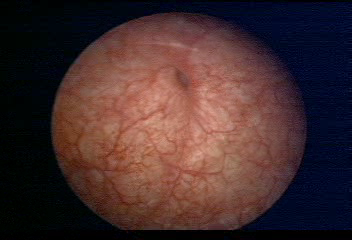
Modality: WLC
Class: Normal mucosa
Bladder cancer association: No